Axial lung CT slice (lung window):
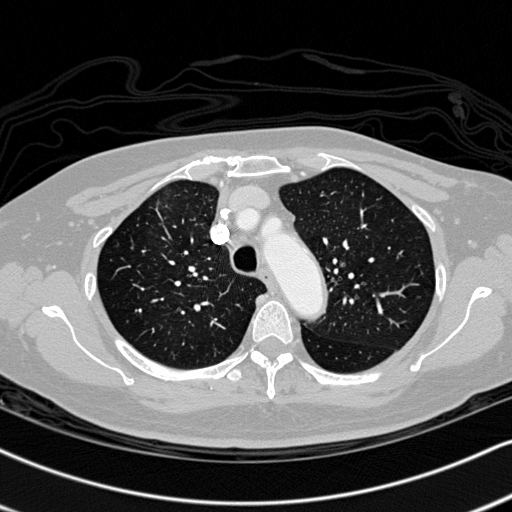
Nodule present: no